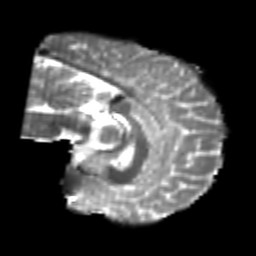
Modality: T2w
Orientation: sagittal
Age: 24
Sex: male
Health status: healthy
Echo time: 0.074 s